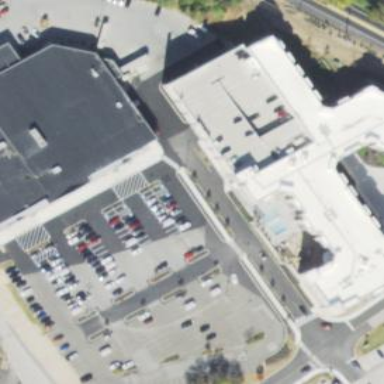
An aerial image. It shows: Multi-storey parking building.